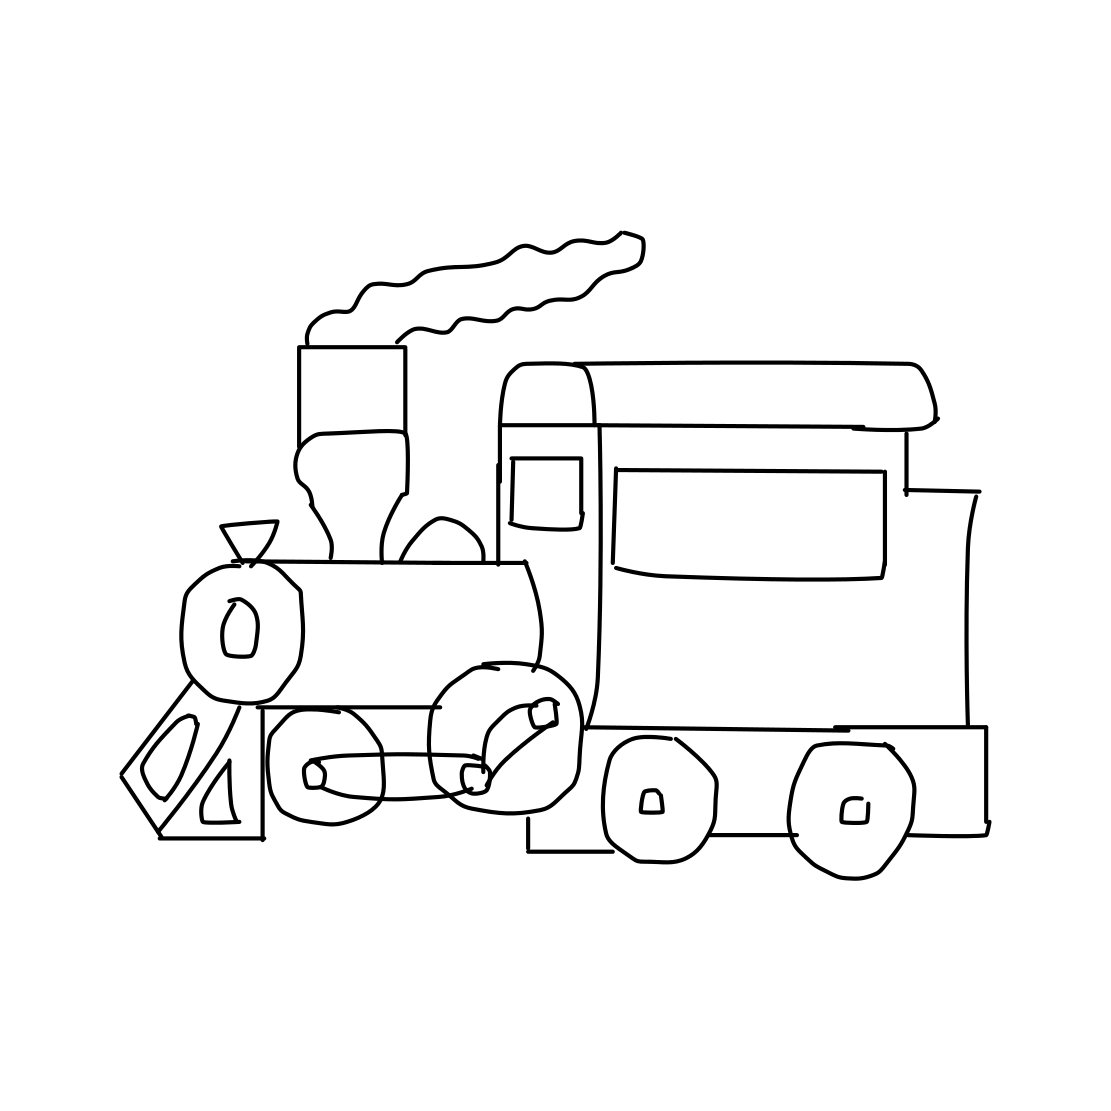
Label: train